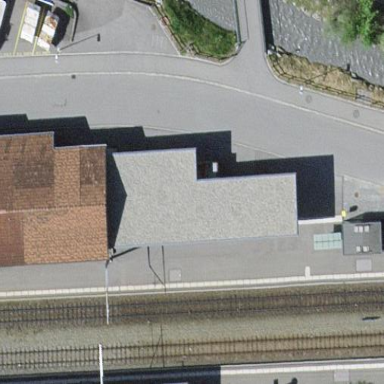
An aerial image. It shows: View of roof of building.